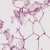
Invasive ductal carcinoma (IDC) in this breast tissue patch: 0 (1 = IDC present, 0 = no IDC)